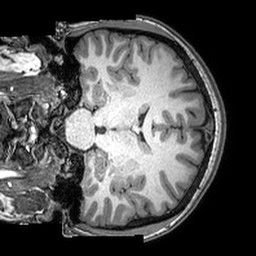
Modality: T1w
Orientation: coronal
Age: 25
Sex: male
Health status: healthy
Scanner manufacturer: philips
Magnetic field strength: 3 T
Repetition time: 0.007135 s
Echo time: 0.003218 s